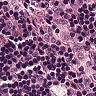
Metastatic tissue present: no